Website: bh-photo
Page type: payment
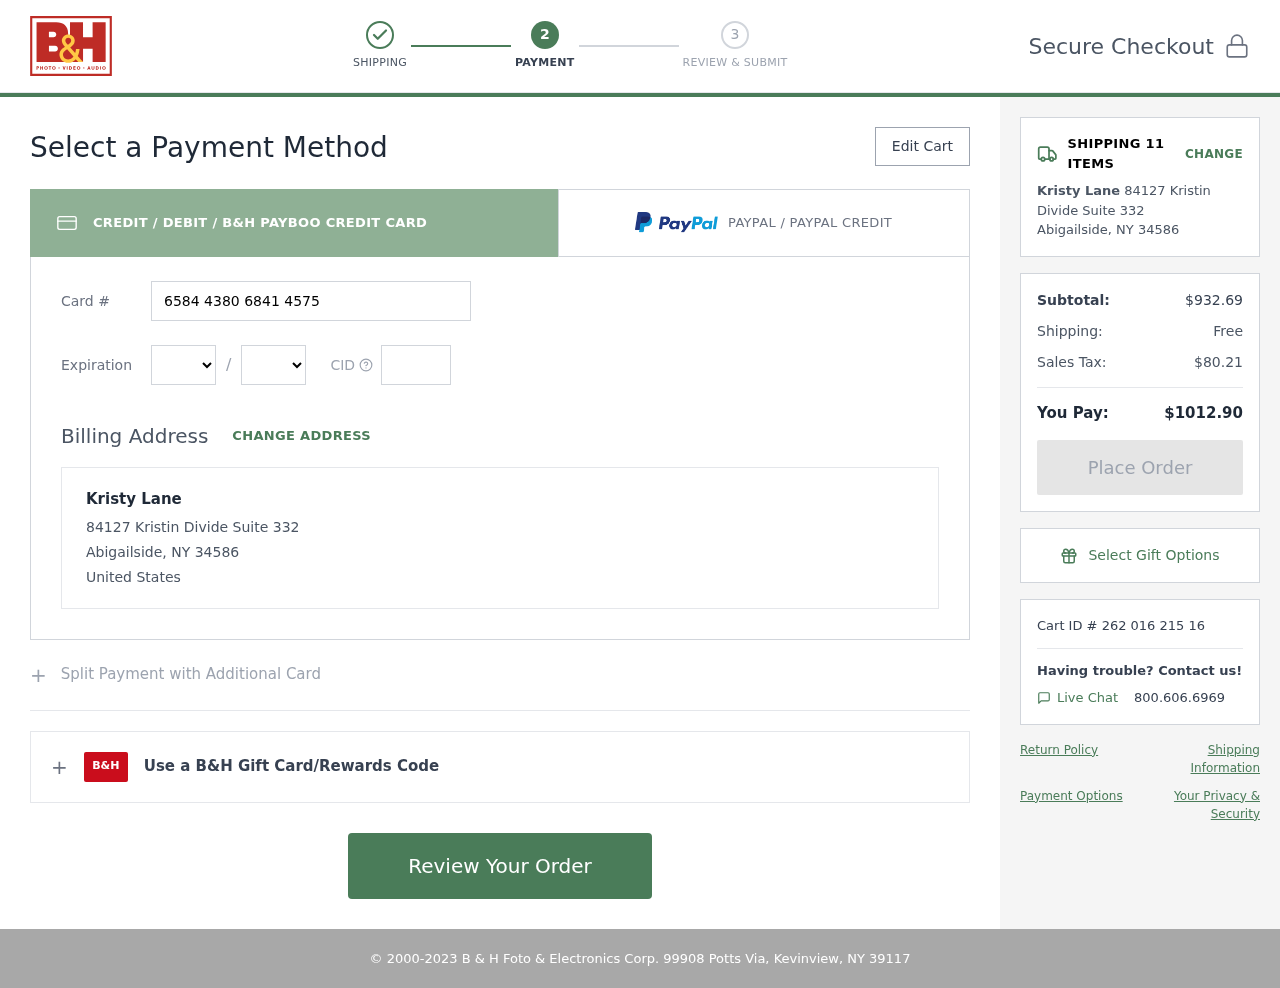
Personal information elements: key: PII_CARD_CVV
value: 955
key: PII_CARD_EXPIRY_MONTH
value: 04
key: PII_CARD_EXPIRY_YEAR
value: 29
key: PII_CARD_NUMBER
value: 6584 4380 6841 4575
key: PII_CITY_STATE_ZIP
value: Abigailside, NY 34586
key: PII_COUNTRY
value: United States
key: PII_FULLNAME
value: Kristy Lane
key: PII_STREET
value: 84127 Kristin Divide Suite 332
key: PII_FULLNAME2
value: Kristy Lane
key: PII_CITY
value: Abigailside
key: PII_STATE_ABBR
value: NY
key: PII_POSTCODE
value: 34586
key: PII_POSTCODE_FULL
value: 34586
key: PII_CITY_STATE
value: Abigailside, NY
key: PII_POSTCODE_NUMERIC
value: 34586
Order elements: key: ORDER_NUM_ITEMS
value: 11
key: ORDER_SUBTOTAL
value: $932.69
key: ORDER_SHIPPING_COST
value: Free
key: ORDER_TAX
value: $80.21
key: ORDER_TOTAL
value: $1012.90
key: ORDER_ID
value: Cart ID # 262 016 215 16